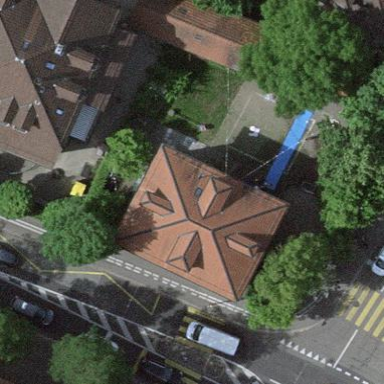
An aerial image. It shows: Maroon-roofed kindergarten with hipped roof tiles.